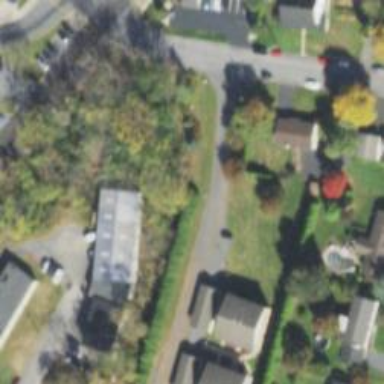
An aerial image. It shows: Service road bordered by residential properties.